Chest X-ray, PA view. Patient: 66 years old, sex F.
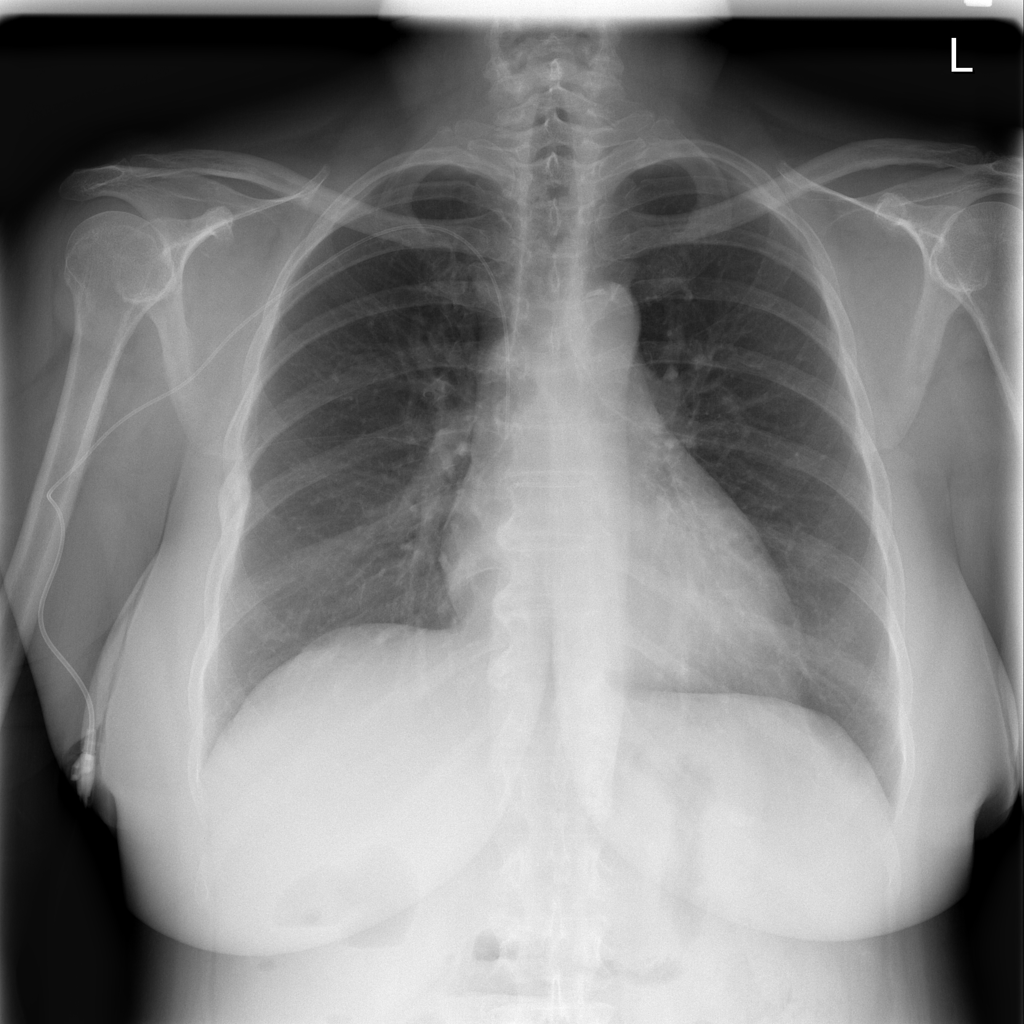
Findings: No Finding